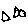
Label: fish